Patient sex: M
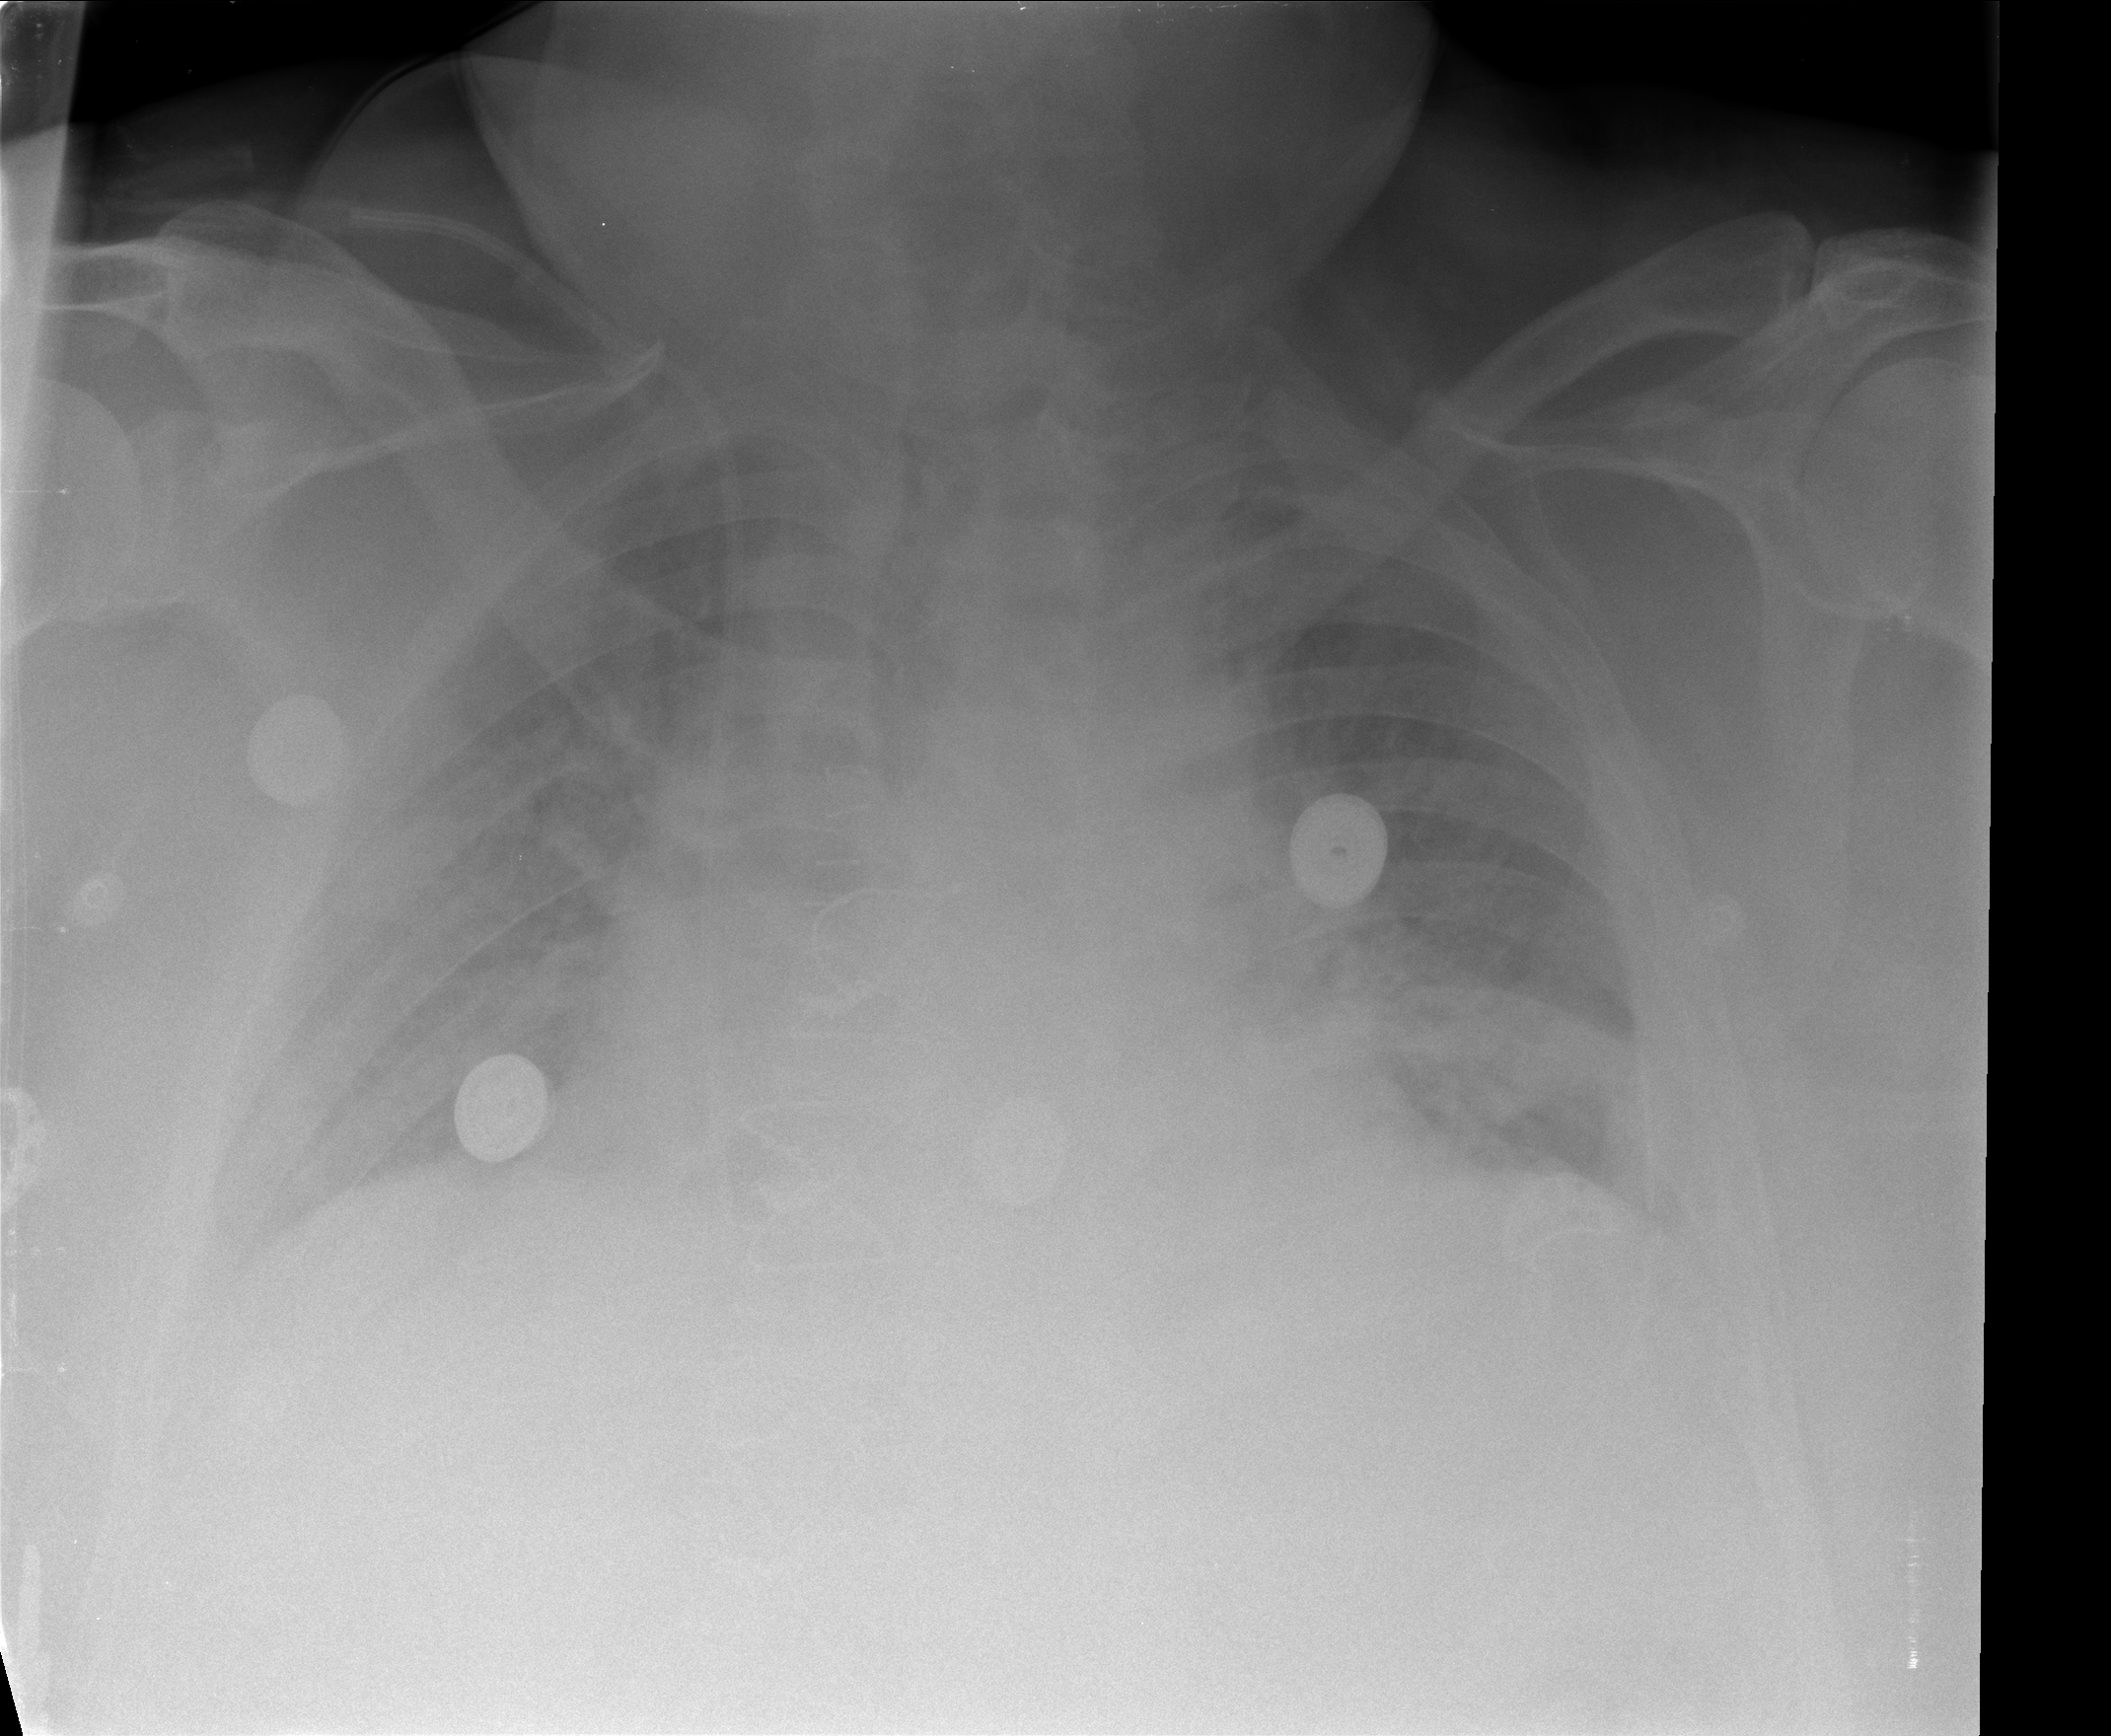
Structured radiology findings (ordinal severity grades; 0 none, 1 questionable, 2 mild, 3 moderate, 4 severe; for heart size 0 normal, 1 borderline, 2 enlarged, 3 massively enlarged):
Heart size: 2
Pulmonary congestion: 3
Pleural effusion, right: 0
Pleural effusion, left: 1
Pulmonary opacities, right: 0
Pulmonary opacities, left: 0
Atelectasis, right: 0
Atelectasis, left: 2